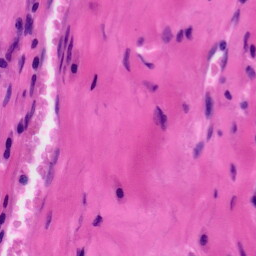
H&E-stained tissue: Tonsil